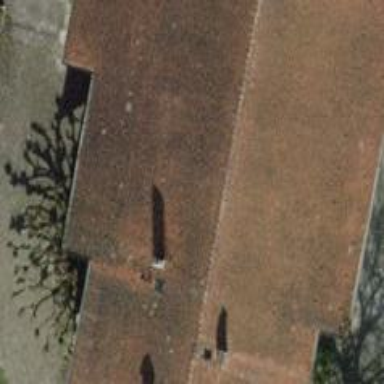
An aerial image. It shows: Detached building.